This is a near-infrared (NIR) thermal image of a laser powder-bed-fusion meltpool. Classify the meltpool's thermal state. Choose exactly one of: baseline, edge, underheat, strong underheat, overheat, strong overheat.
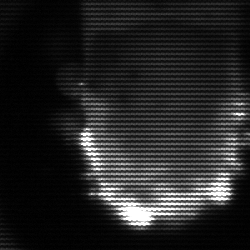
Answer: baseline